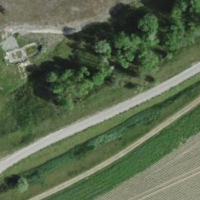
EUNIS habitat code: 25
Species observed at this site:
Chorthippus brunneus
Orthetrum brunneum
Anthyllis vulneraria
Odontites luteus
Calliptamus italicus
Conocephalus fuscus
Calamagrostis epigejos